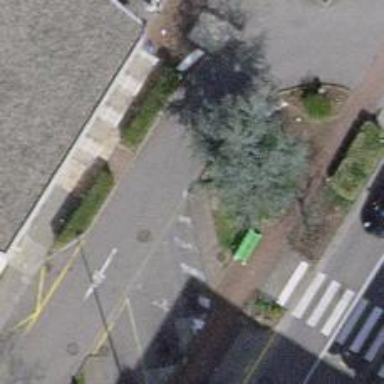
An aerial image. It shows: Pillar post box.